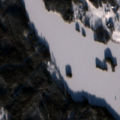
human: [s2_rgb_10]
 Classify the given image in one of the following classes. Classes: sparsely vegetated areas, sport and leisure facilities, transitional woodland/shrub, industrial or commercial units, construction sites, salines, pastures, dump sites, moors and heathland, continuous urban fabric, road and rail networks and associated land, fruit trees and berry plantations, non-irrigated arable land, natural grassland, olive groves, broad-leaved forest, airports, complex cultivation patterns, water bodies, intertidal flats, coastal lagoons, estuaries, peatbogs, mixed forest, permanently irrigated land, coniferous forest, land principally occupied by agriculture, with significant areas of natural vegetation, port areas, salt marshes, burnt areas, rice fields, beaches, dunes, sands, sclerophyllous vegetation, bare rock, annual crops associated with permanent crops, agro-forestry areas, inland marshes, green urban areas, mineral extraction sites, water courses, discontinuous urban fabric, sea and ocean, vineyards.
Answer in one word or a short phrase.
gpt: land principally occupied by agriculture, with significant areas of natural vegetation, coniferous forest, mixed forest, water bodies